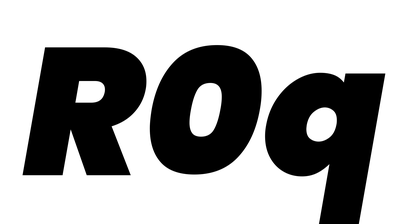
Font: Poppins-BlackItalic